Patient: sex M, age 50
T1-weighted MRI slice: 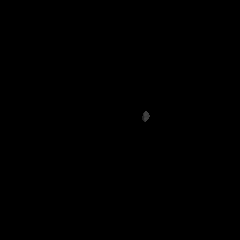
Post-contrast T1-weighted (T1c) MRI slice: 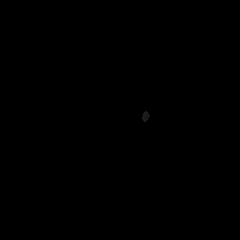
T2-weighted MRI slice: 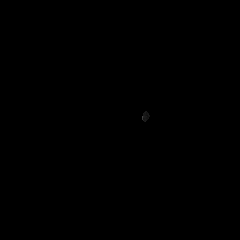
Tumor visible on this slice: no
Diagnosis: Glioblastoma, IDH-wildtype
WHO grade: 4